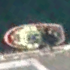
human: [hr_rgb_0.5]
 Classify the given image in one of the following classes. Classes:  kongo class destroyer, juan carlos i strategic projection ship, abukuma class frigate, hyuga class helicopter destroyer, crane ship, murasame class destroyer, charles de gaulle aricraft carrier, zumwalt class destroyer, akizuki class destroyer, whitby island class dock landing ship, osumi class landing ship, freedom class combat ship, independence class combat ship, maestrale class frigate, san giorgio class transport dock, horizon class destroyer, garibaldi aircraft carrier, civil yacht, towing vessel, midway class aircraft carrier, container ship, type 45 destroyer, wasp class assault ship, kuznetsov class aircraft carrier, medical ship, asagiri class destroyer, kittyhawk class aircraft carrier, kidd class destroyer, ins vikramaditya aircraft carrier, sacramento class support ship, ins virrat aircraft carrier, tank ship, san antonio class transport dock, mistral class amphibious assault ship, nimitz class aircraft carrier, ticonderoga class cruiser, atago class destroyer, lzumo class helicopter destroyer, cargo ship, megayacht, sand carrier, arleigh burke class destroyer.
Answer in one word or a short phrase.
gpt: Towing vessel